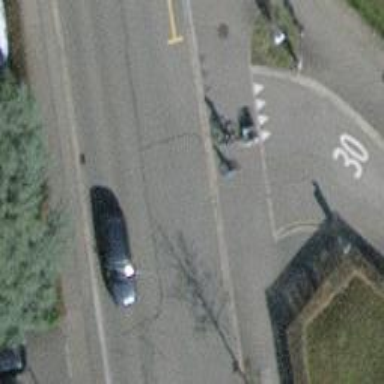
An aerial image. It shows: Unmarked crossing with traffic calming table on the road.